Aerial crown-view tile of a tropical tree (Barro Colorado Island, Panama), acquired 20250414:
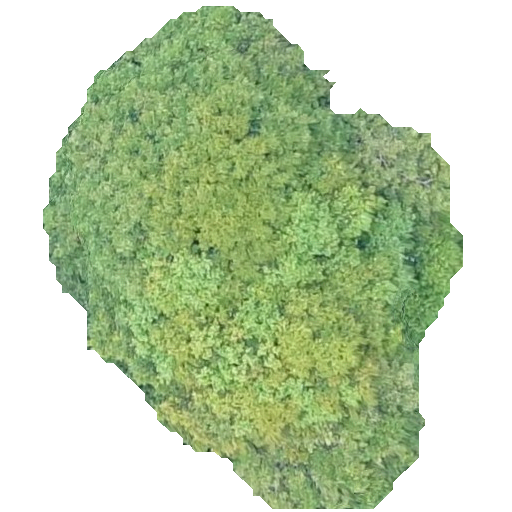
Species: Prioria copaifera
GBIF accepted scientific name: Prioria copaifera
Crown area: 212.192 m²